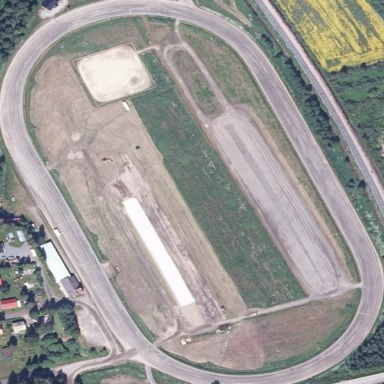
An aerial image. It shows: Track designed for horse racing in leisure land setting.